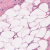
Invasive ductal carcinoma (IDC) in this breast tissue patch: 0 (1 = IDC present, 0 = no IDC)